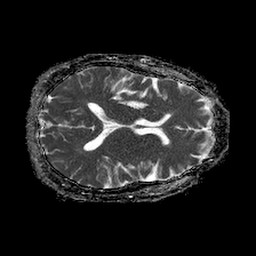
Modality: ADC
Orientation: axial
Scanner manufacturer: philips
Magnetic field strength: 1.5 T
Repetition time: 4.6 s
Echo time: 0.08631 s